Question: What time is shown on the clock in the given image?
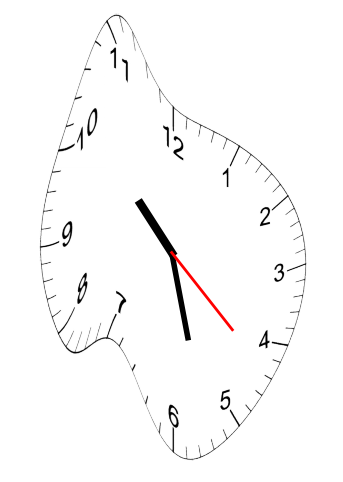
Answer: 10:27:22